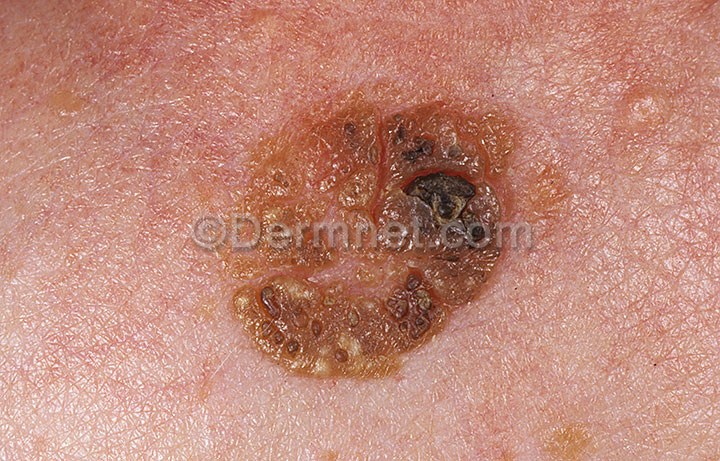
Disease: Seborrheic Keratoses and other Benign Tumors